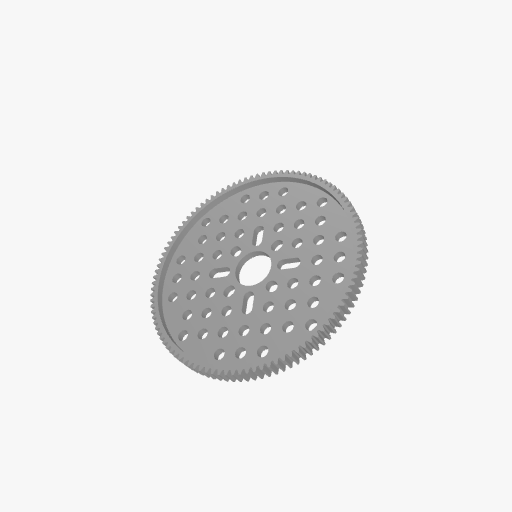
Part: HubMountAluminumGear100T